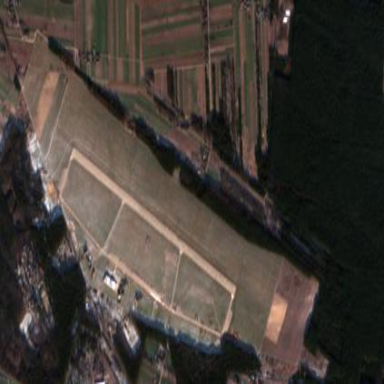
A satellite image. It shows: Area designated as taxiway at the airport.